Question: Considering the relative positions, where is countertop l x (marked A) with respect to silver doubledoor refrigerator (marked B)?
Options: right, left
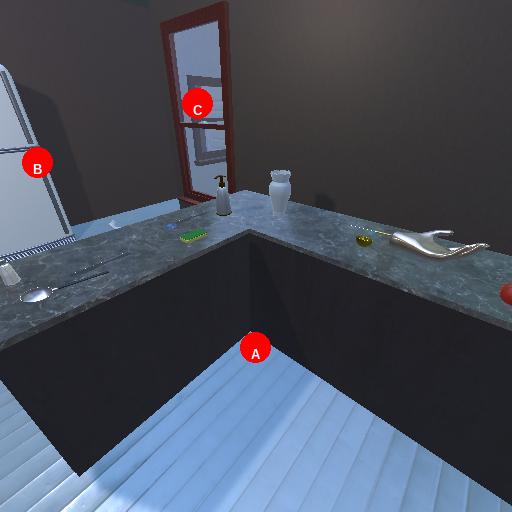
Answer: right